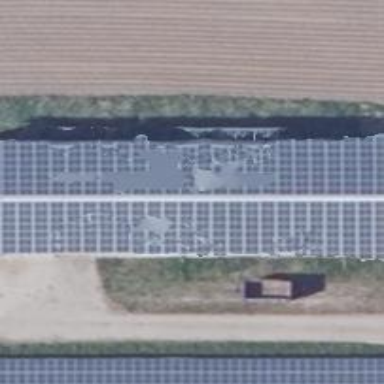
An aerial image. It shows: Solar photovoltaic panel generator producing electricity in small installation.